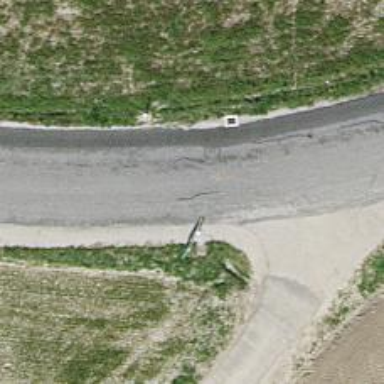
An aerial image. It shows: Tertiary road.